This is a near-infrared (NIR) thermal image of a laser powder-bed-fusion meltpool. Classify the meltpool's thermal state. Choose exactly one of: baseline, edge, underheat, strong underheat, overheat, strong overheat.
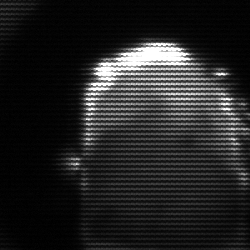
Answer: baseline